Interaction volume radius: 5 \u00c5
Interaction volume height: 15 \u00c5
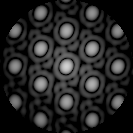
Disorder parameter: 0.007071